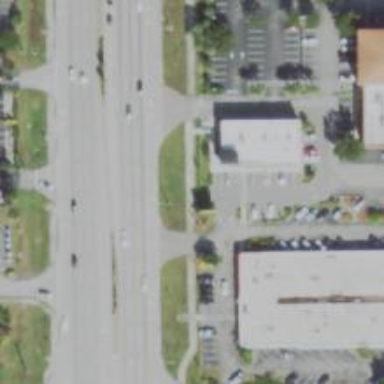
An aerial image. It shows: Primary road with asphalt surface.